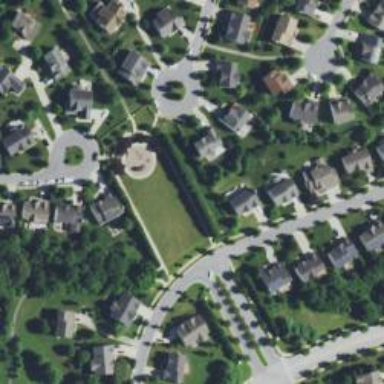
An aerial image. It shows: Charming neighbourhood.